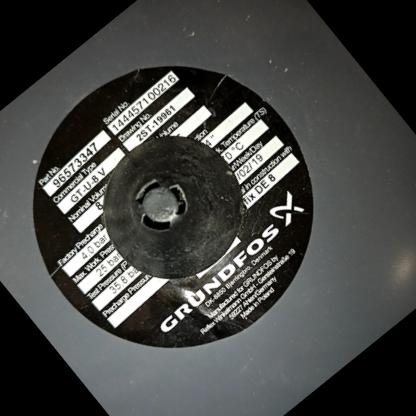
Klasa: tabliczka-znamionowa